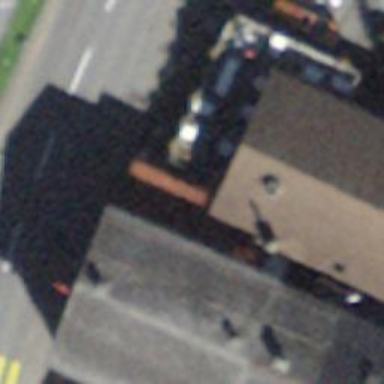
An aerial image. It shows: Restaurant.